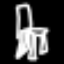
Label: chair